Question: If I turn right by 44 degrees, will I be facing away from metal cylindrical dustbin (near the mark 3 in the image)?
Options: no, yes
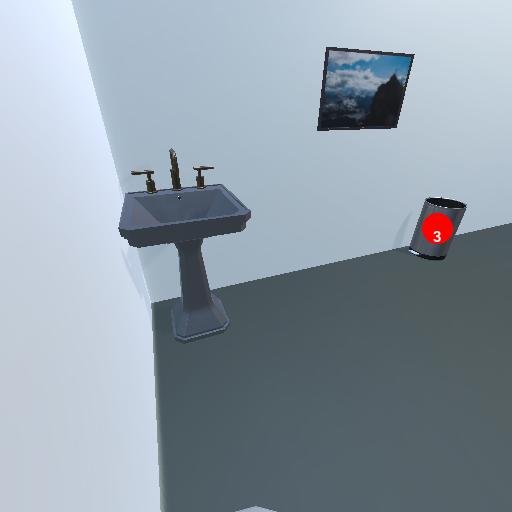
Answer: no